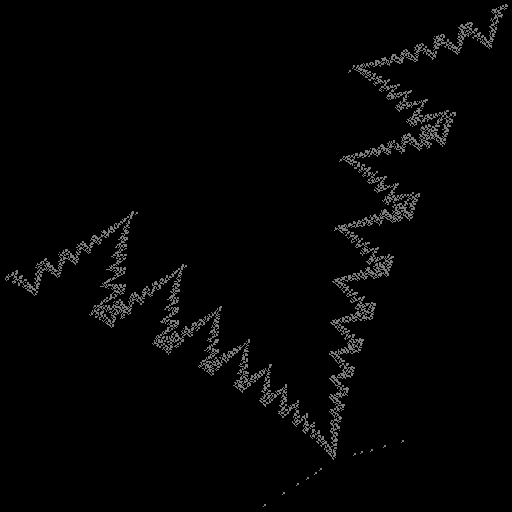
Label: zigzag